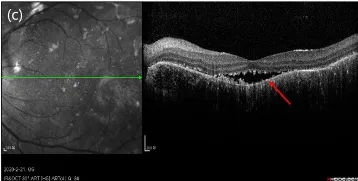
At 3-week follow-up to fundus examination.
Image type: ophthalmic_imaging (oct)